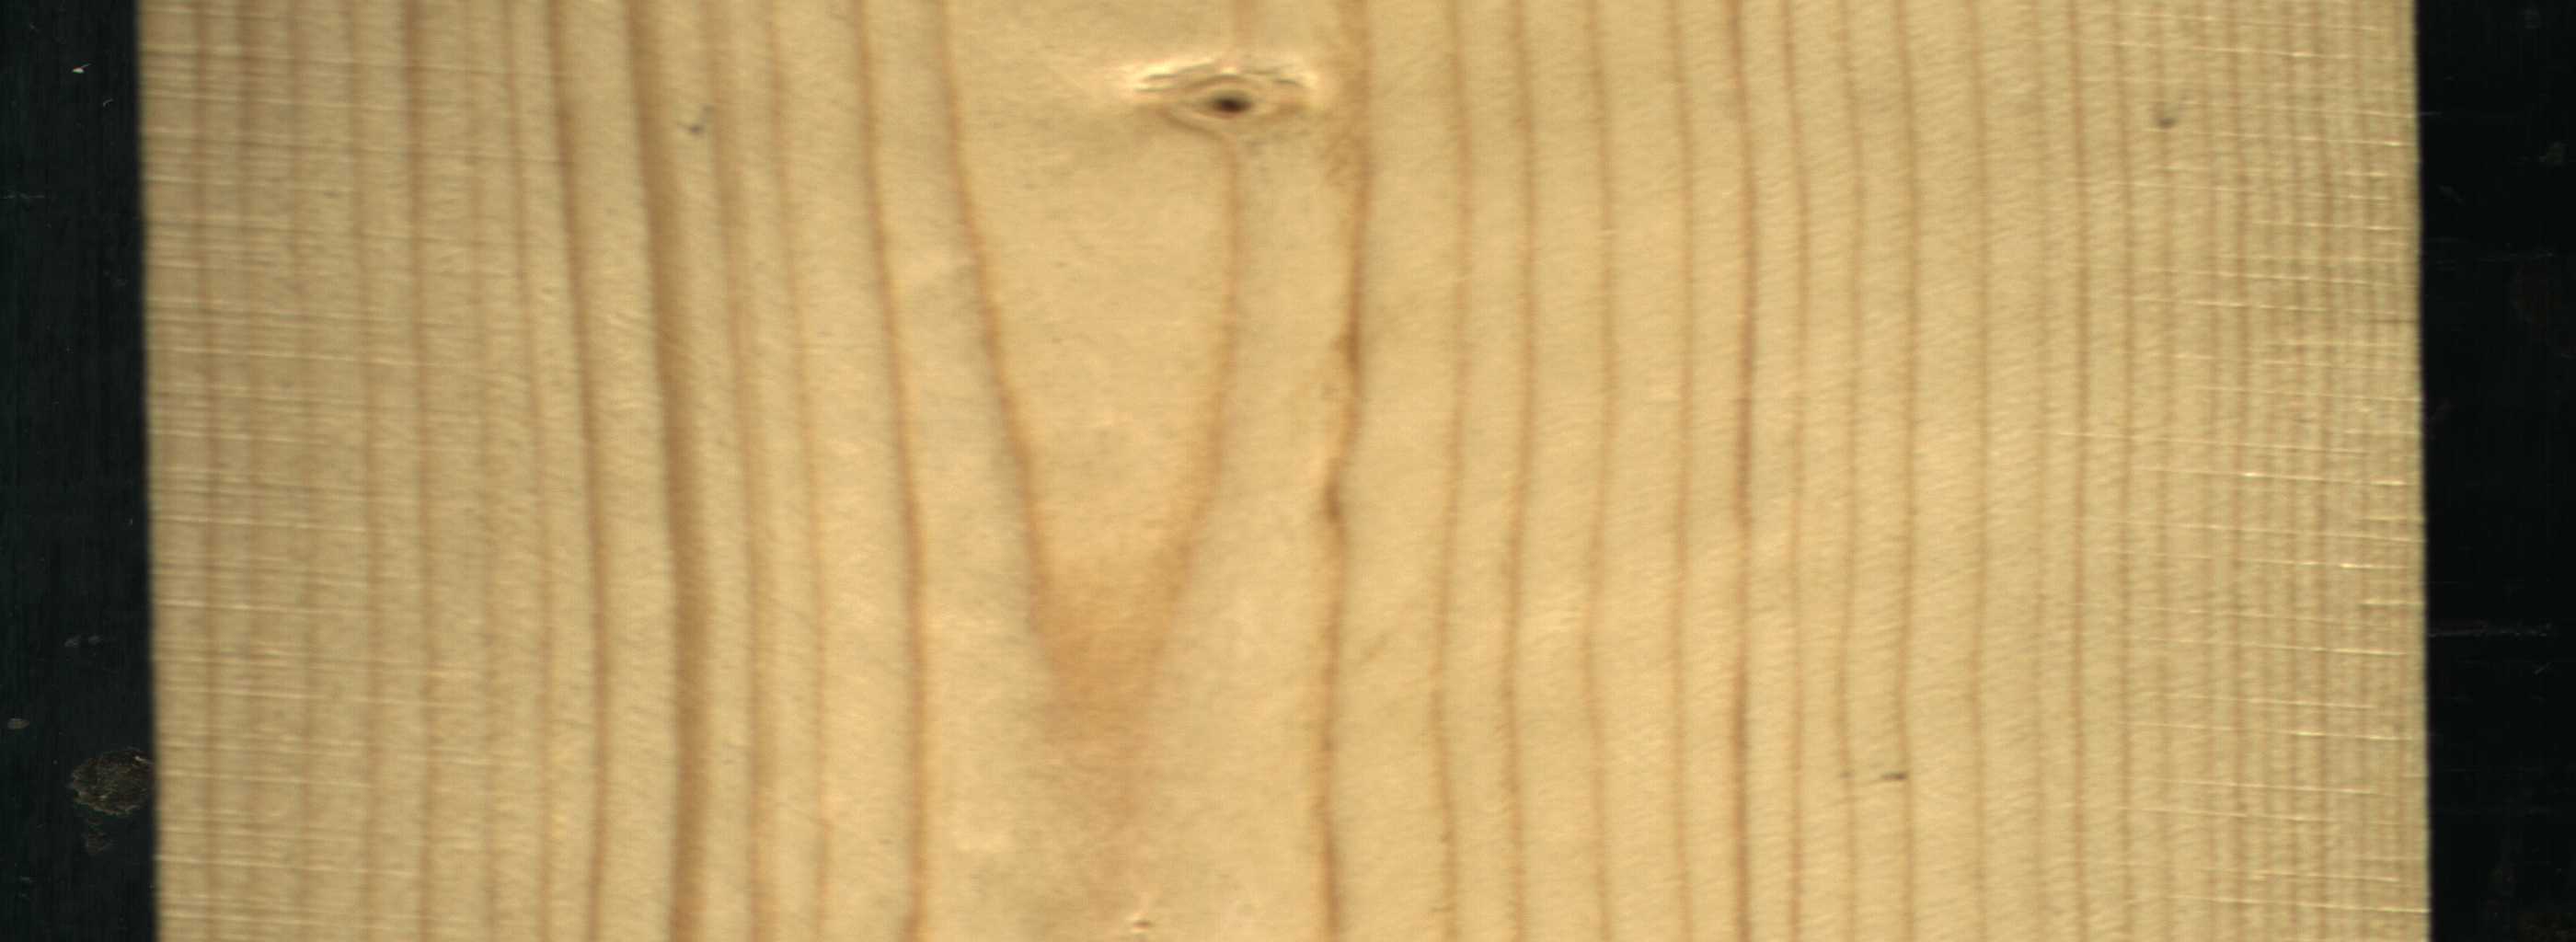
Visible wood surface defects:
Live_Knot